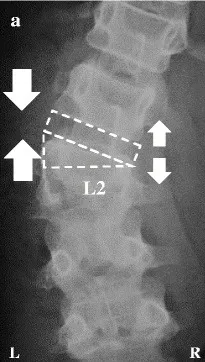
Intraoperative findings. The deformity was corrected by L1/L2 intervertebral disc resection and osteotomy of the upper one third of the elongated L2 pedicle and vertebral body, followed by compression to the left side and distraction to the right side (a).
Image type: radiology (x_ray)